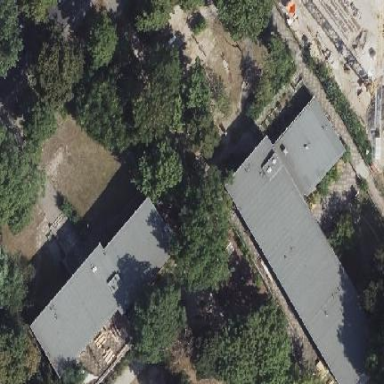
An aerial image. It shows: Kindergarten building.